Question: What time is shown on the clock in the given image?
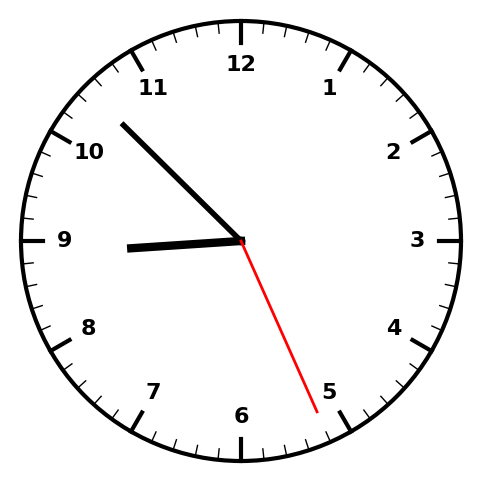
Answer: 08:52:26